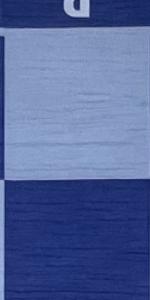
Label: Empty